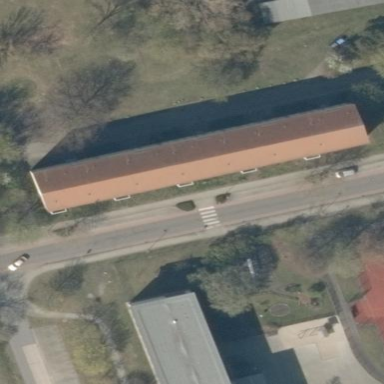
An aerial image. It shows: Gabled building with red roof made of roof tiles. The roof is oriented along the building.